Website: bh-photo
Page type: cart
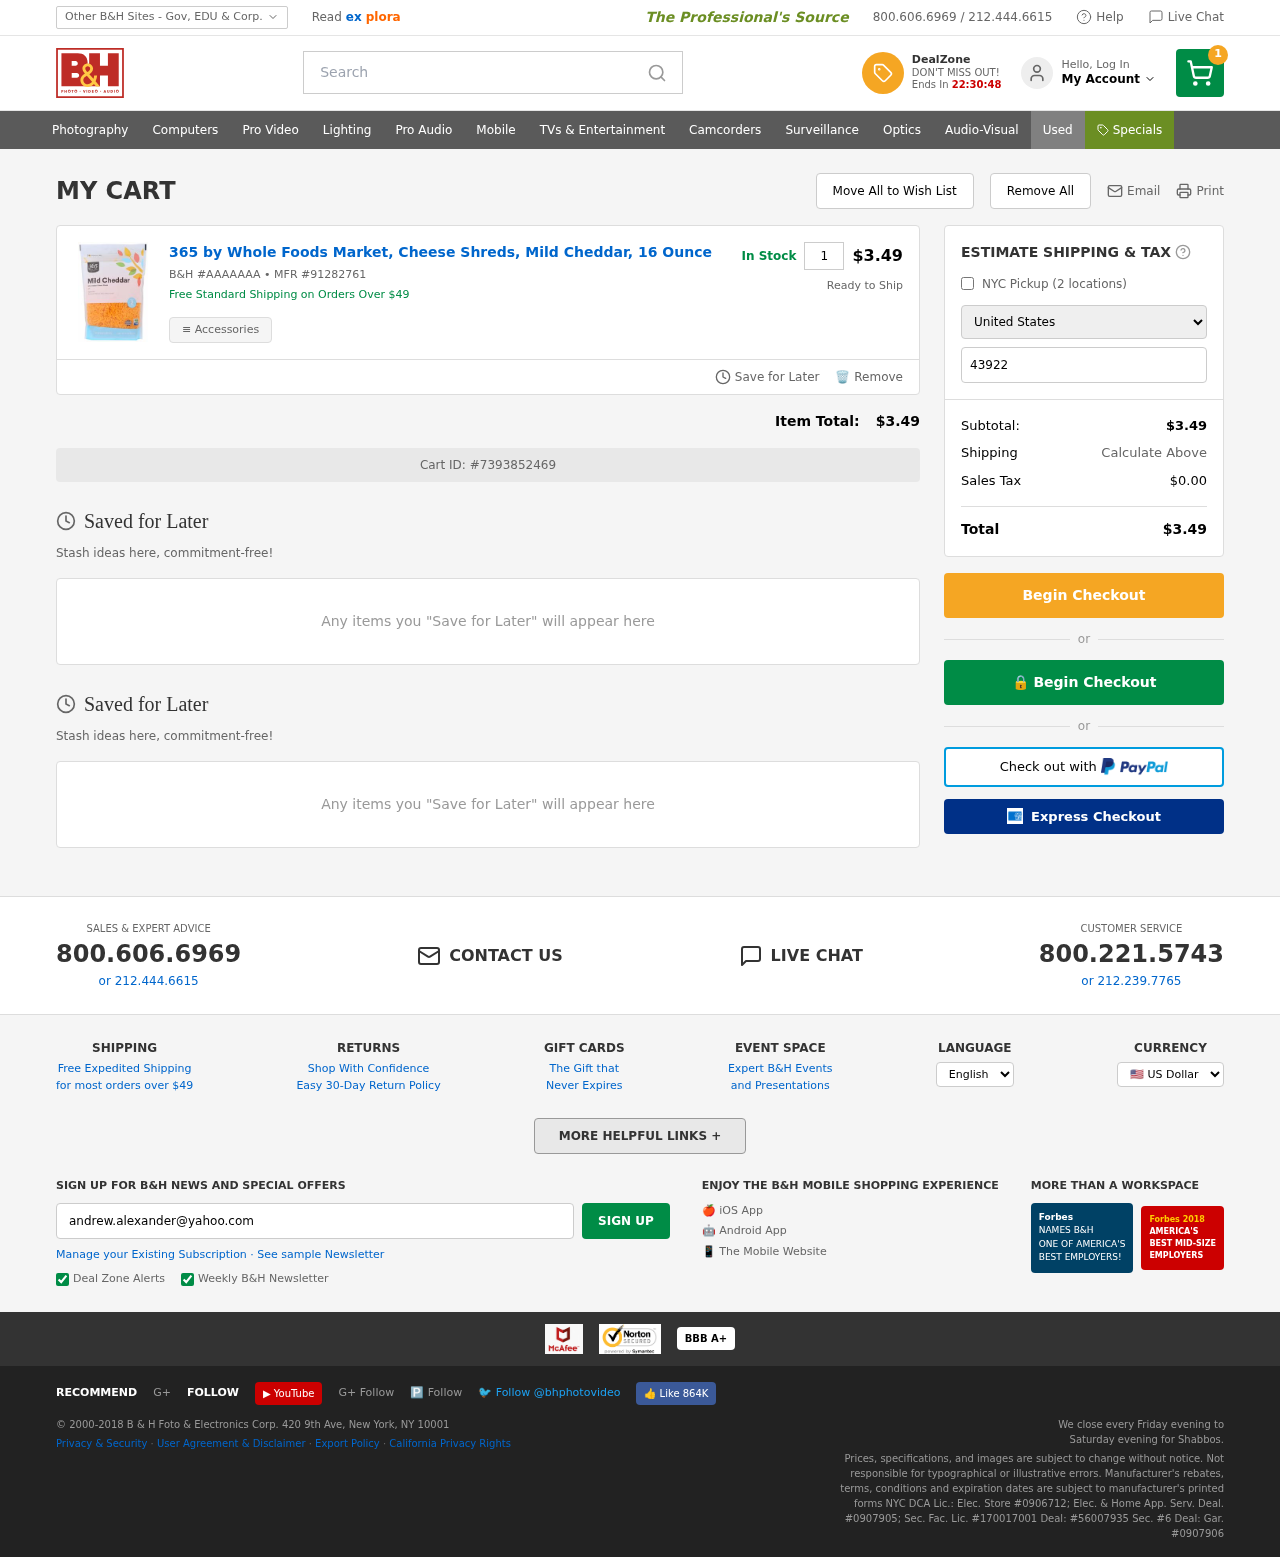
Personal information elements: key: PII_COUNTRY
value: United States
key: PII_EMAIL
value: andrew.alexander@yahoo.com
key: PII_POSTCODE
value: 43922
Product elements: key: PRODUCT1_NAME
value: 365 by Whole Foods Market, Cheese Shreds, Mild Cheddar, 16 Ounce
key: PRODUCT1_QUANTITY
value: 1
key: PRODUCT1_SKU
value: AAAAAAA
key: PRODUCT1_MFR
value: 91282761
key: PRODUCT1_SUBTOTAL
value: $3.49
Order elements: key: ORDER_NUM_ITEMS
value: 1
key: ORDER_SUBTOTAL
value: $3.49
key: ORDER_ID
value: #7393852469
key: ORDER_TAX
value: $0.00
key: ORDER_TOTAL
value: $3.49
Search elements: key: HEADER_SEARCH
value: Search